Question: Having problems importing diff class, in Xcode 10. This doesn't occur in their previews version. Any Suggestion to fix this?

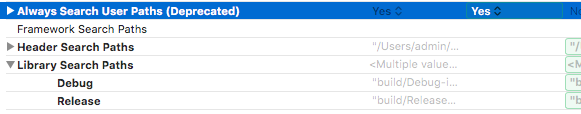
Answer: Based on Xcode <URL> you have to use include syntax.
> The legacy header map that was generated when the Always Search User
Paths (ALWAYS_SEARCH_USER_PATHS) setting was YES is not supported by
the new build system. Instead, set ALWAYS_SEARCH_USER_PATHS to NO and
migrate to using modern header include syntax. Add any needed header
files that are in the project repository to the Xcode project to
ensure they are available for use in #include (via the project wide
header map). Use quote-style include ("foo.h") for project headers,
and reserve angle-bracket include () for system headers.
For example:
'''
#import <SystemFile/SystermFile.h>
#import "ProjectFile.h"
'''
<URL>